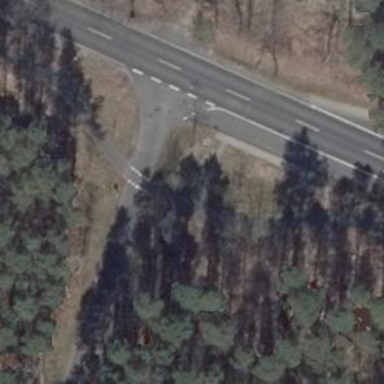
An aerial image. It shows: Footway.